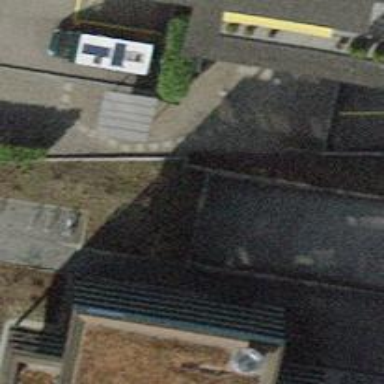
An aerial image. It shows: Bicycle parking facility.